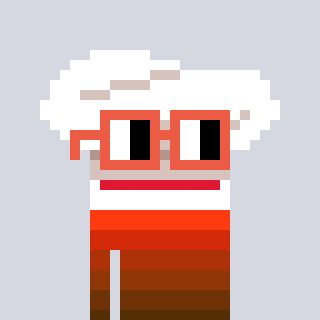
a pixel art character with square orange glasses, a chef hat-shaped head and a red-colored body on a cool background